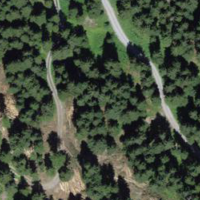
EUNIS habitat code: 43
Species observed at this site:
Petasites albus